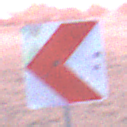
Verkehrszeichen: RichtungstafelnInKurvenKleinRechts
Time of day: SunriseSunset
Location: Outdoor (Nature)
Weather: Clear
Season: NotSpecified
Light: Natural